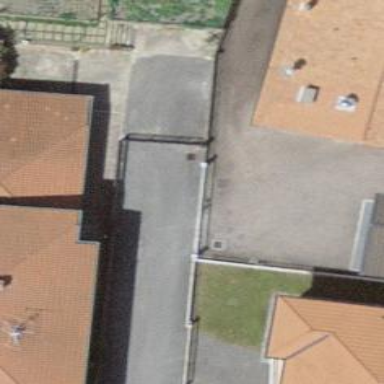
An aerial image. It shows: Living street.